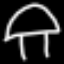
Label: mushroom